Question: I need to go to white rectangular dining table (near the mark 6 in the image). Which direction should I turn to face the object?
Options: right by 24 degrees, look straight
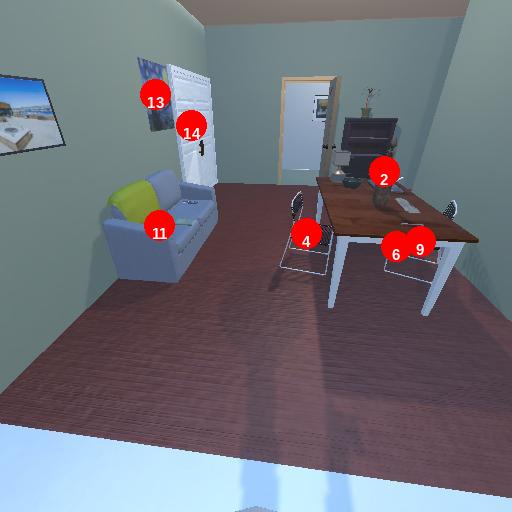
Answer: right by 24 degrees